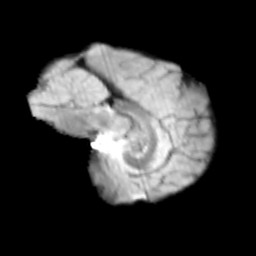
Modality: T2w
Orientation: sagittal
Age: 13
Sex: male
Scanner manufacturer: siemens
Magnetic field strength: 3 T
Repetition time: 3.8 s
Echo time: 0.07 s